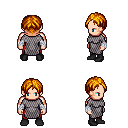
a pixel art fantasy rpg character, male body template, human, light skin, chain mail, red pants, dark blonde parted hairstyle, white cloth bandages, black shoes, four views (front, back, left, right), 2x2 character sprite sheet, small pixel art, hard edges, no anti-aliasing